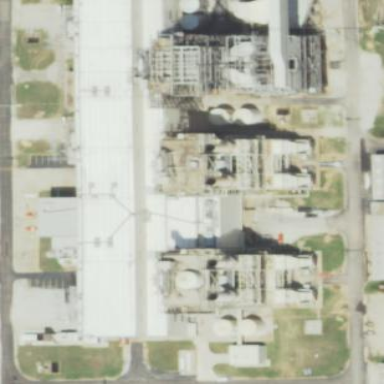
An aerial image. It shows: Industrial area with power plant.